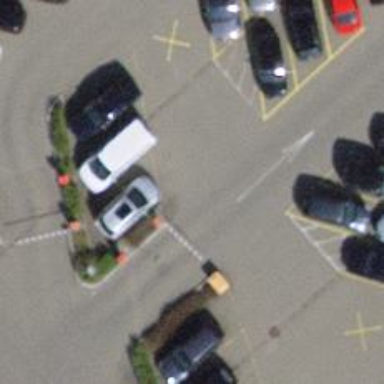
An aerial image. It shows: Lift gate barrier.